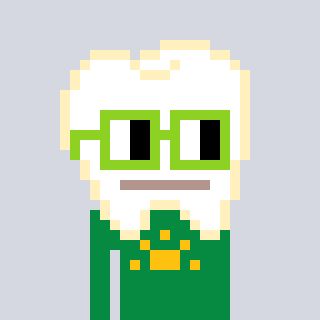
a pixel art character with square light green glasses, a tooth-shaped head and a green-colored body on a cool background